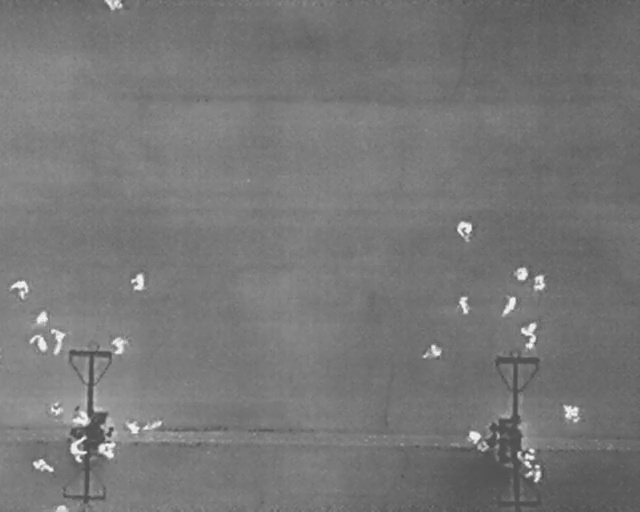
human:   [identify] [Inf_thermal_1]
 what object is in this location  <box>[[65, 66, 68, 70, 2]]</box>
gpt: <ref>1 large person at the center</ref>

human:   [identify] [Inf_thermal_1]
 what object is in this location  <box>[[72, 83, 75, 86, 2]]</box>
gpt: <ref>1 medium person at the bottom right</ref>